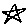
Label: star